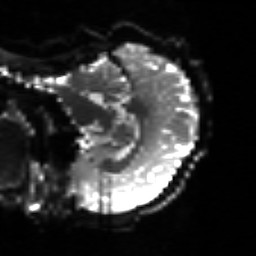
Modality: sbref
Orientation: sagittal
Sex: female
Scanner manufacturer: siemens
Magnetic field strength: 3 T
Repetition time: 5 s
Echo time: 0.071 s